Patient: sex M, age 60
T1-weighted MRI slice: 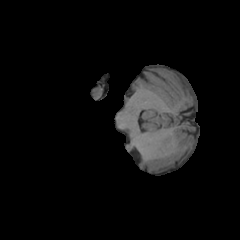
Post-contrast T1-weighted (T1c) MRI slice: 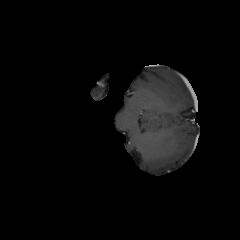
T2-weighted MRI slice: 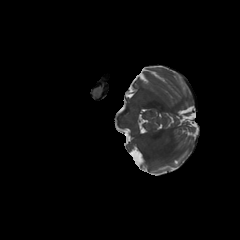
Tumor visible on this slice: no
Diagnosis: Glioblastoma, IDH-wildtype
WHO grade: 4